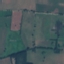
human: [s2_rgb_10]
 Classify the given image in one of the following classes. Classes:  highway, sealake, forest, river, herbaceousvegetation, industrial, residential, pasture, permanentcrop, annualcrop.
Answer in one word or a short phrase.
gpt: Pasture